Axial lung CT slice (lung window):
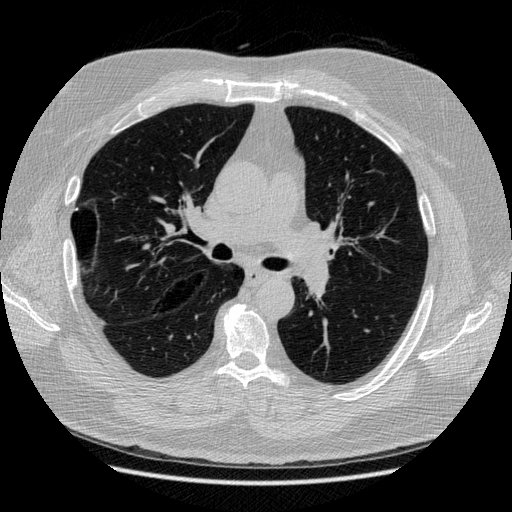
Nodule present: no